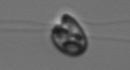
Label: flagellate_morphotype1